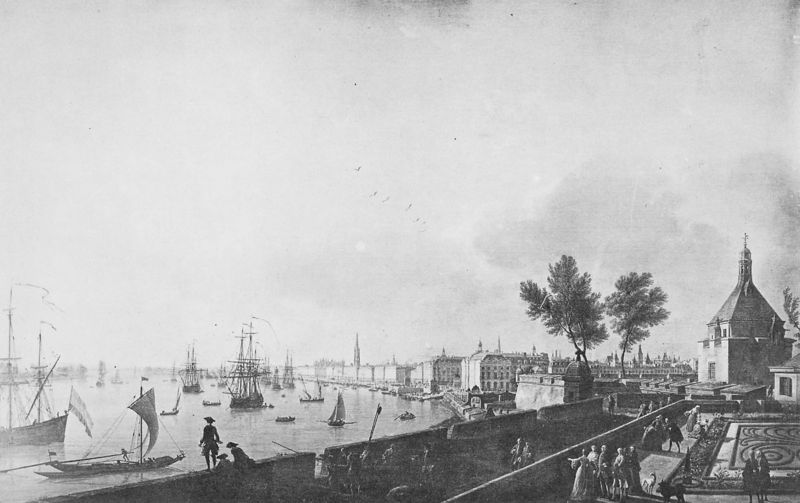
Titel: Der Hafen von Bordeaux
Künstler: Joseph Vernet
Institution: Paris, Musée du Louvre
Schlagwörter: baum, himmel, mann, meer, wasser, wolken, bäume, fluss, menschen, stadt, ufer, frau, hut, kleid, zeichnung, hund, hunde, park, schloss, bild, häuser, vögel, kirche, klassizismus, personen, person, boot, boote, ruder, turm, garten, schiff, schiffe, segel, segelschiffe, strand, ansicht, vedute, fischer, mauer, grafik, hafen, kai, kaimauer, promenade, möwen, segelboote, foto, druckgraphik, schwarz-weiss, druckgrafik, stich, angel, beet, parterre, gärten, perücken, kupferstich, waser, angler, bäuem, böume, barke, 18. jahrhundert